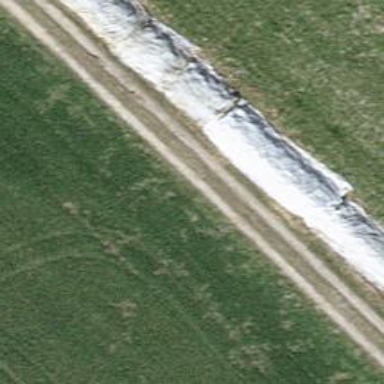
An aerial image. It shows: Grassy track with grade3 tracktype.